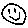
Label: smiley face